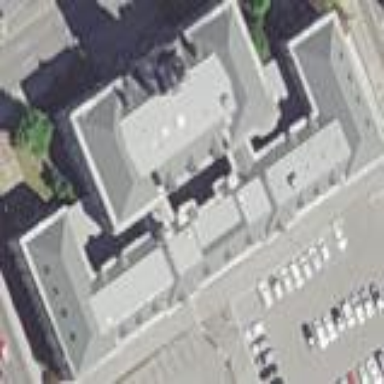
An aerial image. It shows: Courthouse building.